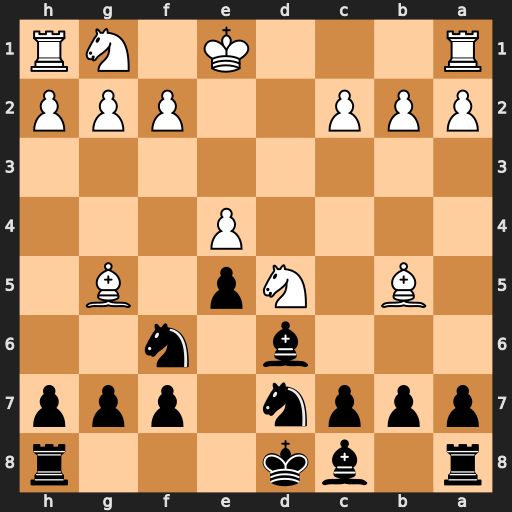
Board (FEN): r1bk3r/pppn1ppp/3b1n2/1B1Np1B1/4P3/8/PPP2PPP/R3K1NR
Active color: b
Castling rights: KQ
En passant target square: -
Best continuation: c6 Bxc6 bxc6